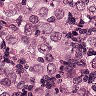
Metastatic tissue present: yes